Aerial crown-view tile of a tropical tree (Barro Colorado Island, Panama), acquired 20240611:
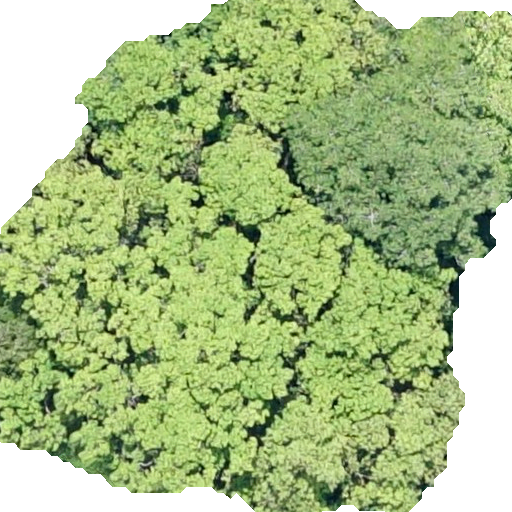
Species: Terminalia oblonga
GBIF accepted scientific name: Terminalia oblonga
Crown area: 350.25 m²